高二 · 度量几何学
某观察站 $C$ 与两灯塔 $A 、 B$ 的距离分别为 $x$ 米和 3 千米, 测得灯塔 $A$ 在观察站 $C$ 的正西方向, 灯塔 $B$ 在观察站 $C$ 西偏南 $30^{\circ}$, 若两灯塔 $A 、 B$ 之间的距离恰好为 $\sqrt{3}$ 千米,则 $x$ 的值为 ( )
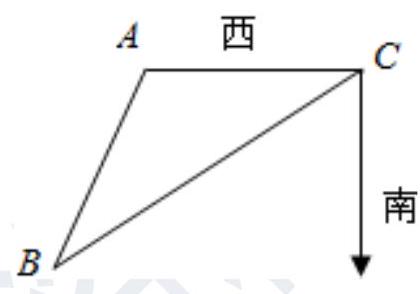
A. 3
B. $\sqrt{3}$
C. $2 \sqrt{3}$
D. $\sqrt{3}$ 或 $2 \sqrt{3}$
答案: D
解析: 如图所示,

在 $\triangle \mathrm{ABC}$ 中, 由余弦定理可得：

$(\sqrt{3})^{2}=3^{2}+\mathrm{x}^{2}-2 \times 3 \times \mathrm{X} \times \cos 30^{\circ}$,

化为 $x^{2}-3 \sqrt{3} x+6=0$, 解得 $\mathrm{x}=\sqrt{3}$ 或 $2 \sqrt{3}$. 故选: $\mathrm{D}$.